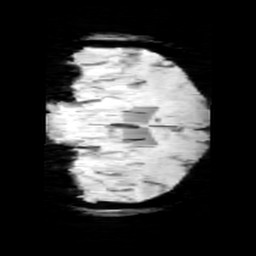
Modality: minIP
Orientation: coronal
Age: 13
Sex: male
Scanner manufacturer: siemens
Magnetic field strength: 3 T
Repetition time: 0.027 s
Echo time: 0.02 s